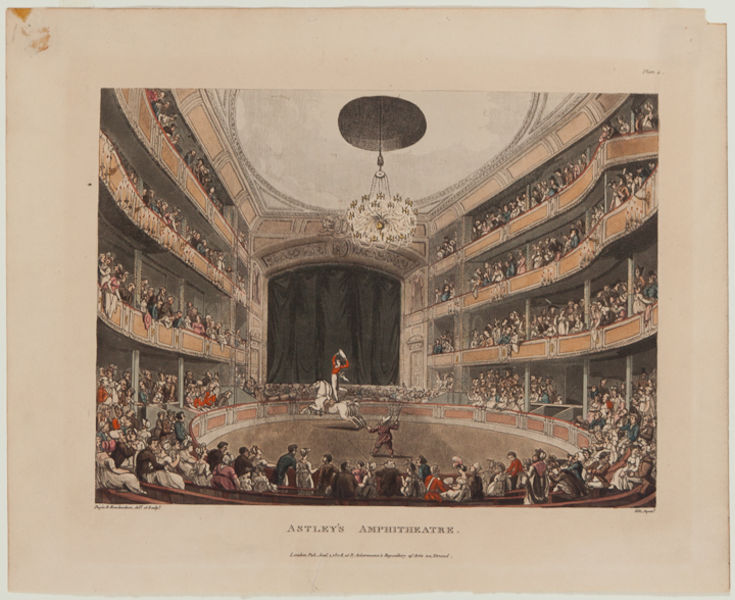
Titel: Astley's Amphitheatre
Künstler: Thomas Rowlandson
Standort: Amherst (Massachusetts, USA)
Institution: Mead Art Museum, Amherst College
Schlagwörter: frauen, menschen, licht, schwarz, weiss, rot, vorhang, bühne, oper, theater, pferd, pferde, reiter, zuschauer, vorführung, balcony, blue, chandelier, crowd, people, red, white, kronleuchter, lüster, brown, arena, logen, ränge, clown, zirkus, angel, orange, spanish, light, british, flag, ebenen, artist, english, horse, dance, ring, loggen, circus, stadium, white horse, o, colloseum, amphitehater, horse riding, bullriding, ampitheatre, colliseum, man on a hore, applaus, curton